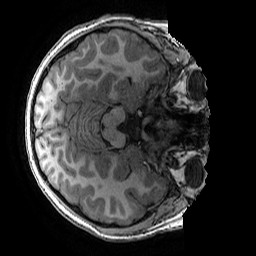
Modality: T1w
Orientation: axial
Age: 10
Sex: male
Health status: ill
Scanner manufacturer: ge
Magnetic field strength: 3 T
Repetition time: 0.007664 s
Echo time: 0.00342 s